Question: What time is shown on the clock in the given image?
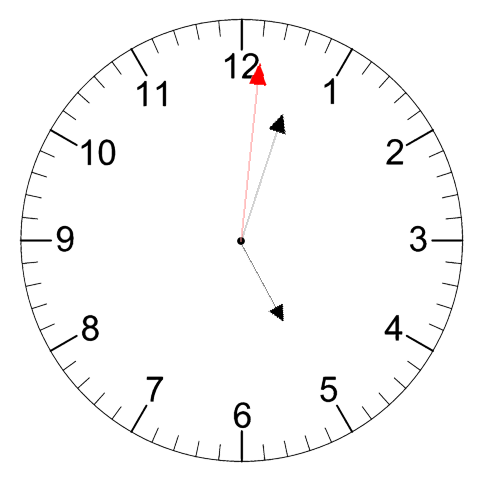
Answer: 05:03:01